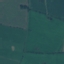
Land use / land cover class: Pasture